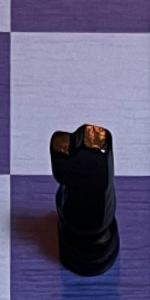
Label: Knight_Black